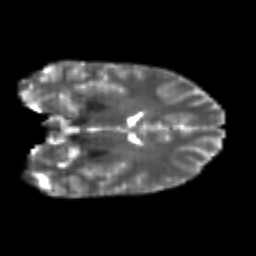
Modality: T2w
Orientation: coronal
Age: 22
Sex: female
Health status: healthy
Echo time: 0.074 s